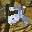
Label: 2